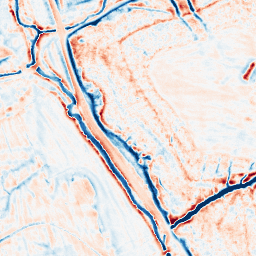
Category: edge_preserving
Decomposition family: bilateral
Decomposition parameters: d: 15
sigma_color: 25
sigma_space: 50
Upsampling method: cubic_catmull_rom
Upsampling parameters: scale: 2
Upsampling scale: 2